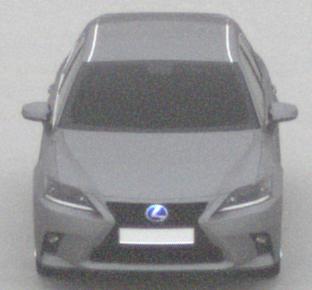
Make: Lexus
Model: CT 200h
Detailed model: CT (A10)
Model produced from: 2014/03
Model produced until: 2017/10
Doors: 5
Color: gray
Road condition: dry road
Daytime: midday
Contrast: low contrast